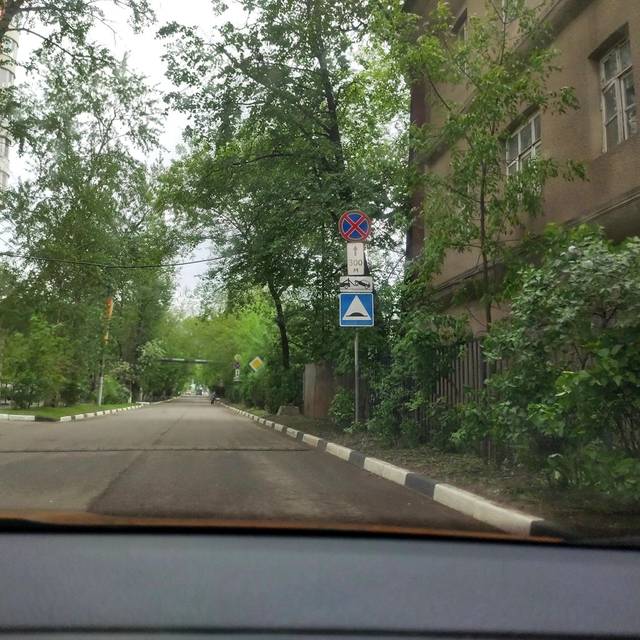
Region: Russia
Coordinates: 55.706, 37.367